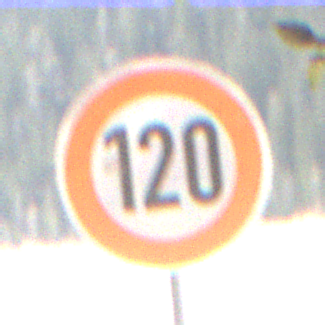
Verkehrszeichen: Geschwindigkeit120
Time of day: Midday
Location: Outdoor (Nature)
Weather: PartlyCloudy
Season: NotSpecified
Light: Natural